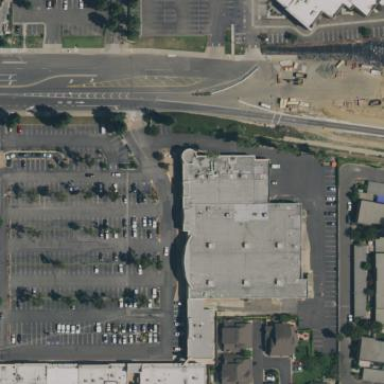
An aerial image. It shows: Retail building.